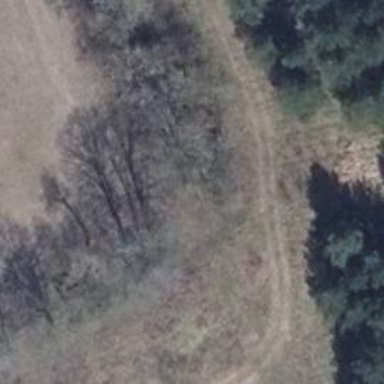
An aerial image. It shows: Row of trees in natural setting.